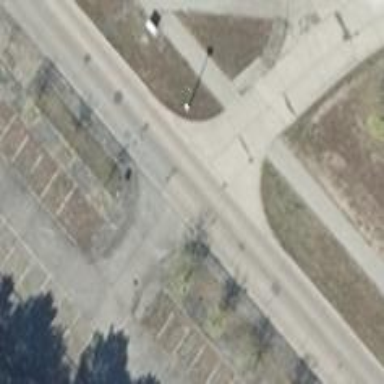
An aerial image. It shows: Parking aisle designated as service road.